Question: I am using JQuery Data Table plugin, and I need to sort the table by first column, which is a Date object, but it does not sorting correctly. My table is render as shown below.

My JavaScript code:
'''
var table = $(".dataTable").dataTable({
"iDisplayLength": 15,
"oLanguage": {
"sProcessing": "Processando...",
"sLengthMenu": "Mostrar _MENU_ registros",
"sZeroRecords": "Nao foram encontrados resultados",
"sInfo": "Mostrando de _START_ ate _END_ de _TOTAL_ registros",
"sInfoEmpty": "Mostrando de 0 ate 0 de 0 registros",
"sInfoFiltered": "(filtrado de _MAX_ registros no total)",
"sInfoPostFix": "",
"sSearch": "Buscar:",
"sUrl": "",
"oPaginate": {
"sFirst": "Primeiro",
"sPrevious": "Anterior",
"sNext": "Seguinte",
"sLast": "Ultimo"
}
},
"sPaginationType": "full_numbers",
"bLengthChange": true,
"bFilter": true,
"bInfo": false,
"bPaginate": true
});
table.fnSort( [ [0,'desc'] ] );
'''
Can anyone help me, please?
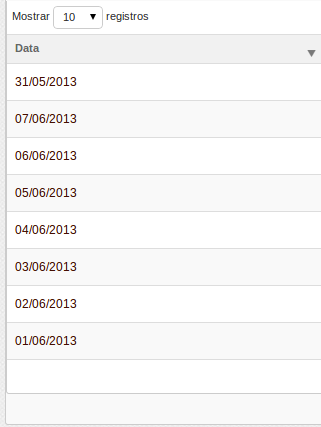
Answer: The first date in the list is not in the same format as the others. It has the day first instead of the month.